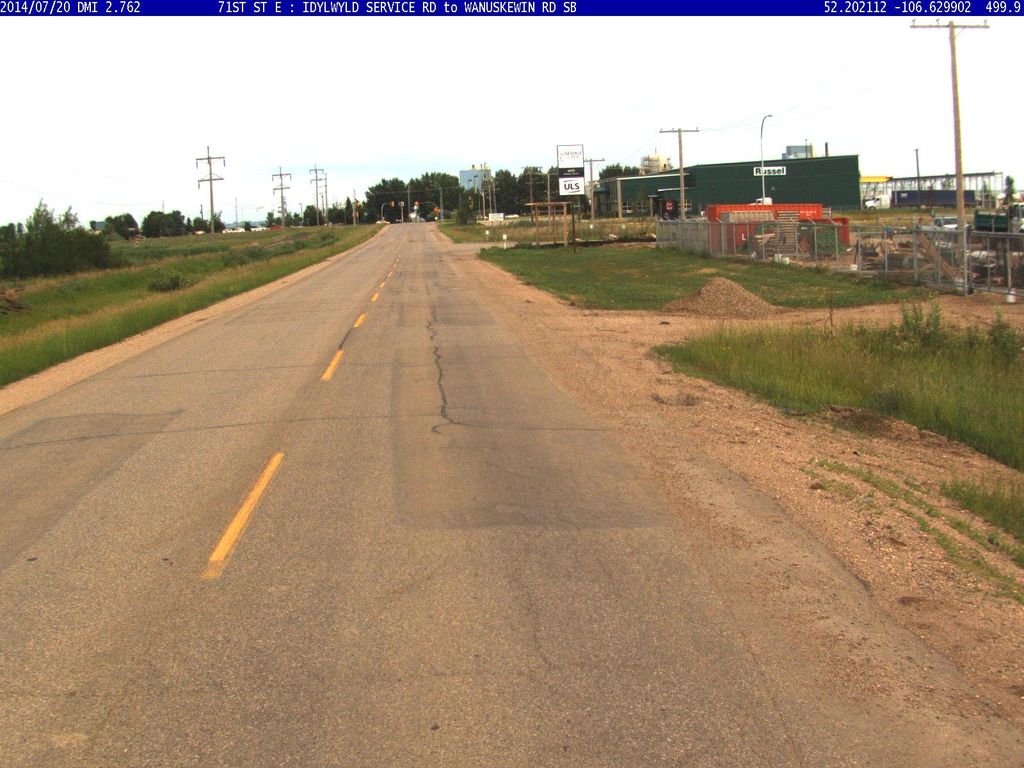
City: saskatoon